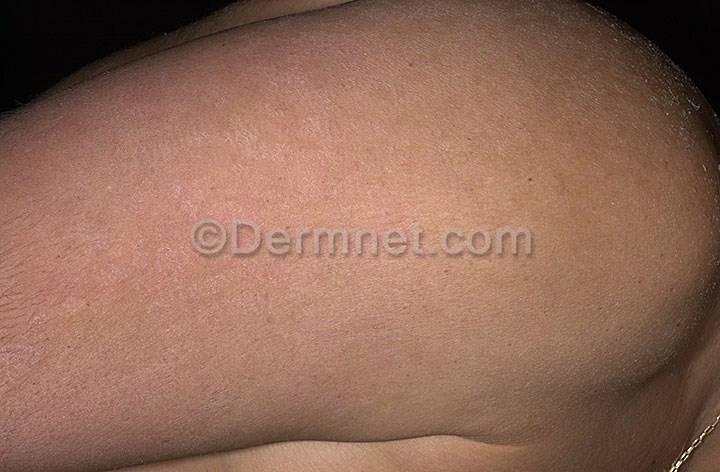
Disease: Tinea Ringworm Candidiasis and other Fungal Infections